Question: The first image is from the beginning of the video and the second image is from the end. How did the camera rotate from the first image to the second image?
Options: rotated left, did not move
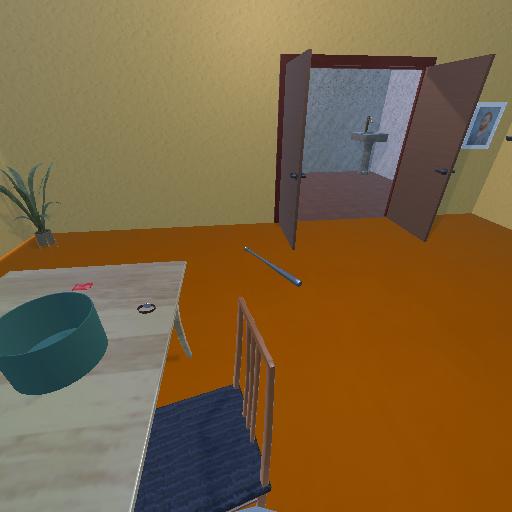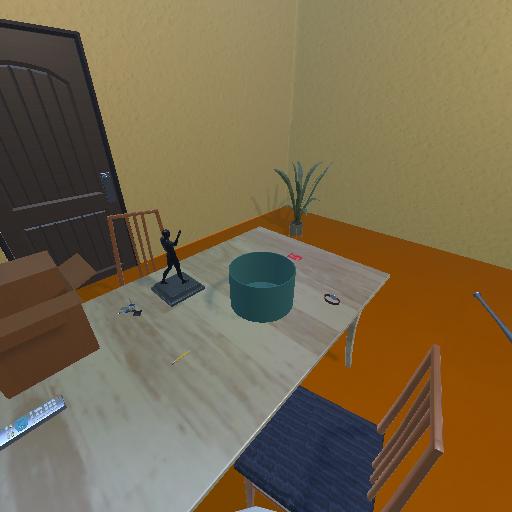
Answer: rotated left